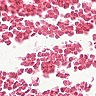
Metastatic tissue present: no